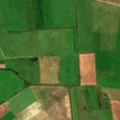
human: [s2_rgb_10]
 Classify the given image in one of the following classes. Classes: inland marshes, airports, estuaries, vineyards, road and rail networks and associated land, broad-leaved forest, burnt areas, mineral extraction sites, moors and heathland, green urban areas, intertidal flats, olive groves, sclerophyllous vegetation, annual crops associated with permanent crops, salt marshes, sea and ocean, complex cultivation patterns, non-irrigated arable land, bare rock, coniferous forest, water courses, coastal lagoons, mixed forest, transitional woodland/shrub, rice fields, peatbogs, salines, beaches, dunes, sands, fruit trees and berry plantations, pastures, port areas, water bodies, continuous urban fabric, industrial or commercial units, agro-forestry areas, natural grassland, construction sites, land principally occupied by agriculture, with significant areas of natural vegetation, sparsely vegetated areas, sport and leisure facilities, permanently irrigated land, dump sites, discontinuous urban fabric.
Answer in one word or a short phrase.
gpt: non-irrigated arable land